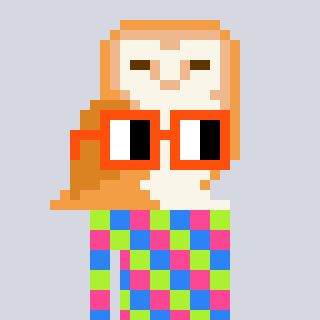
a pixel art character with square orange glasses, a owl-shaped head and a magenta-colored body on a cool background